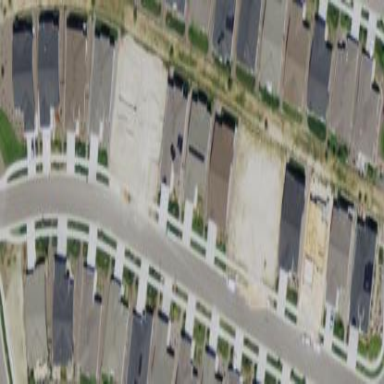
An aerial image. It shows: This residential area consists of single-family homes.